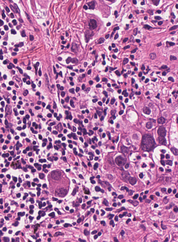
Tumor epithelial tissue: yes
Tumor-associated stroma tissue: yes
Normal tissue: no